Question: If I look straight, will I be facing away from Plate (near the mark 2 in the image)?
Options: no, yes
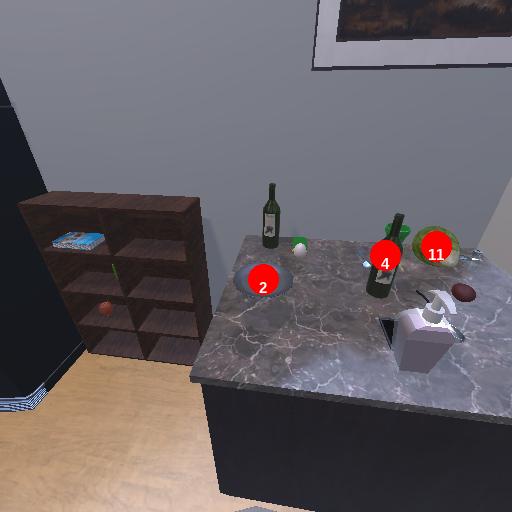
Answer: no